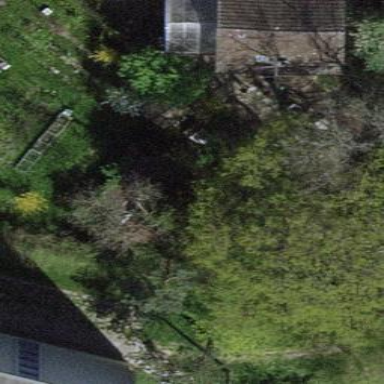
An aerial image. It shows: Garden enclosed by fence.